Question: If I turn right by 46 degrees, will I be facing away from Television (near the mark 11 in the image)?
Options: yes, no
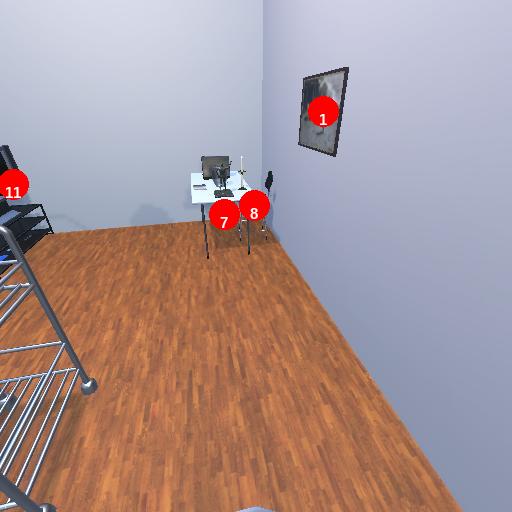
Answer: yes